Field crop: tomato
Growth stage: 1
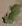
Species: solanum